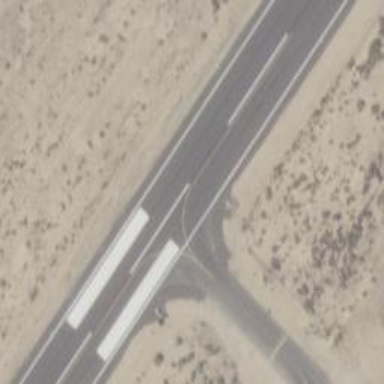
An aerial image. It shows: Asphalt runway at the airport.